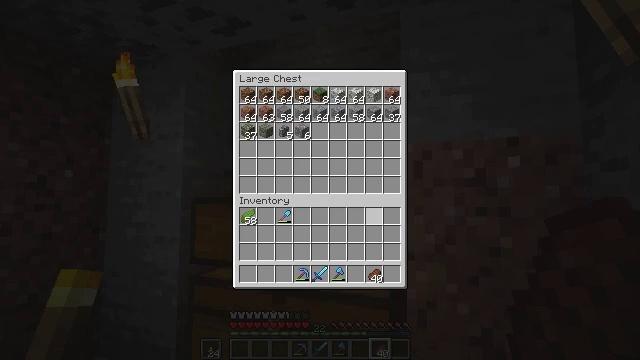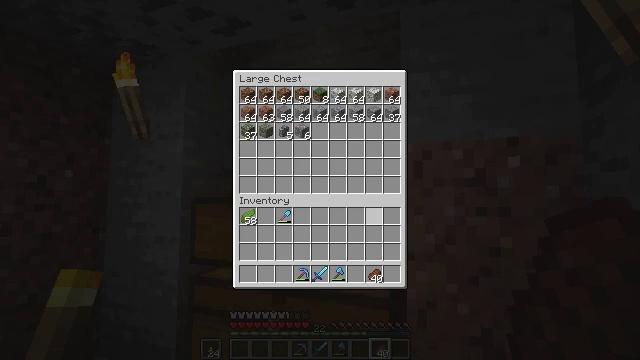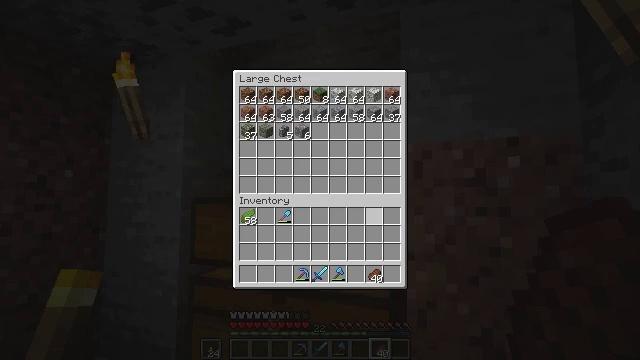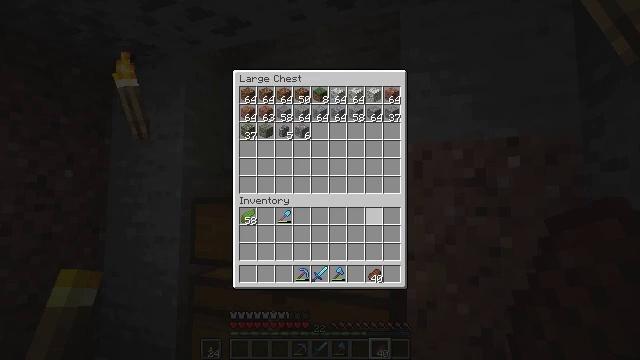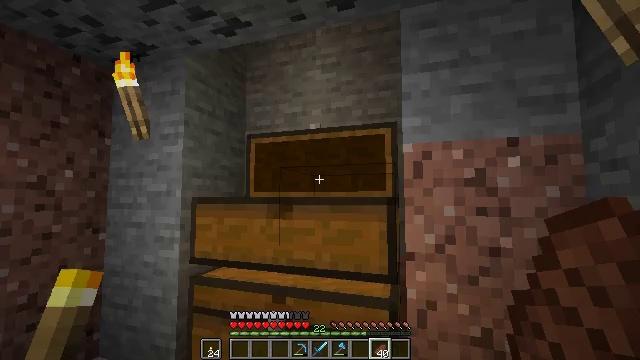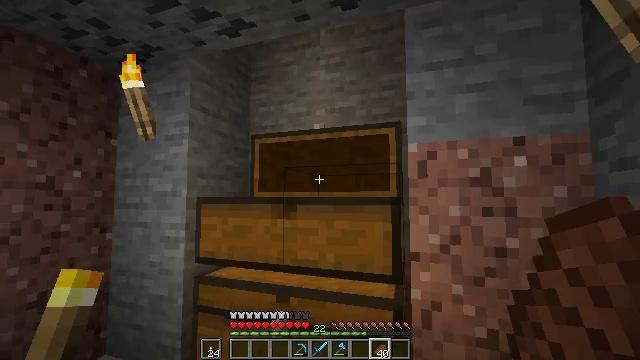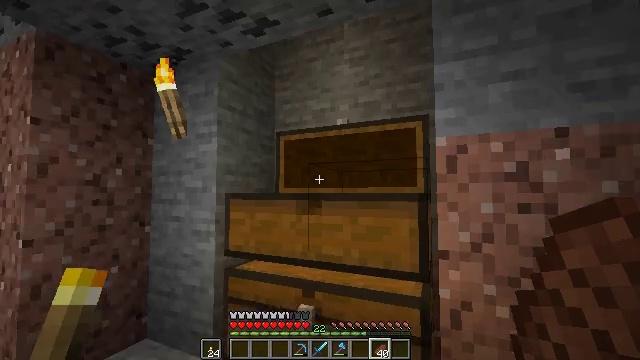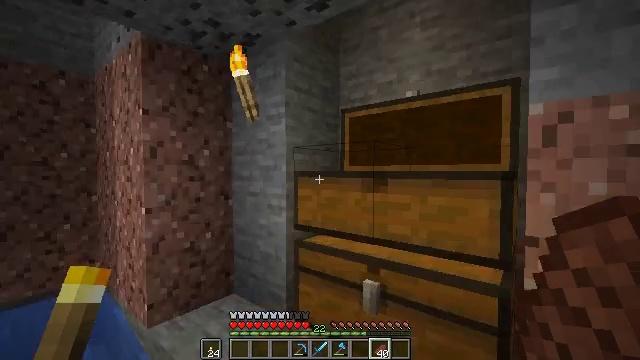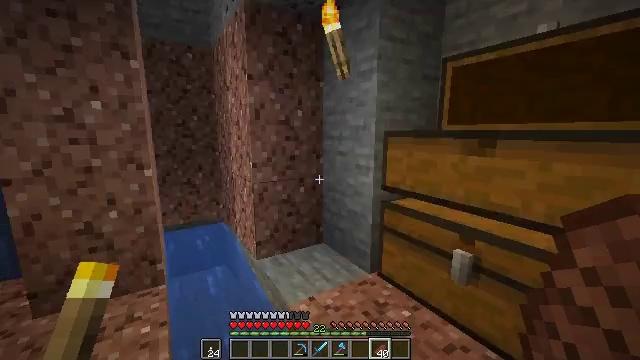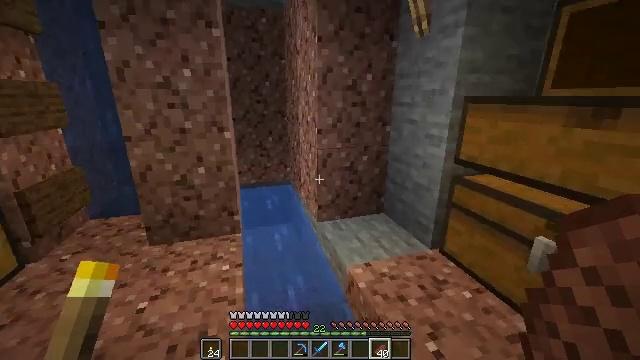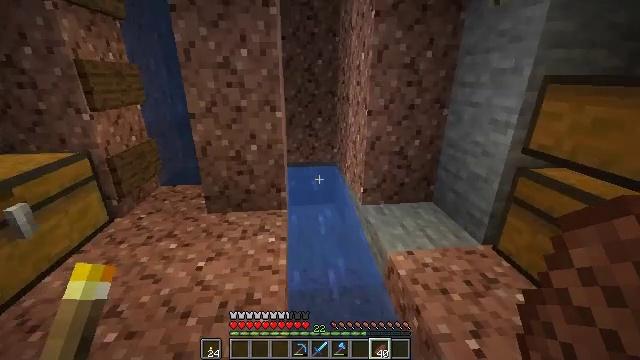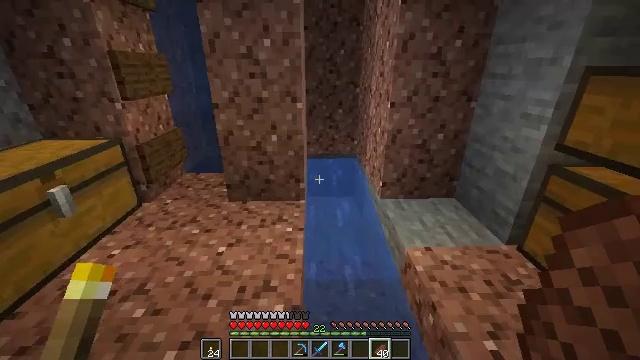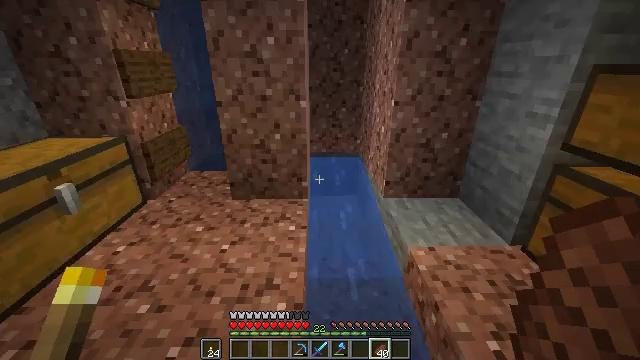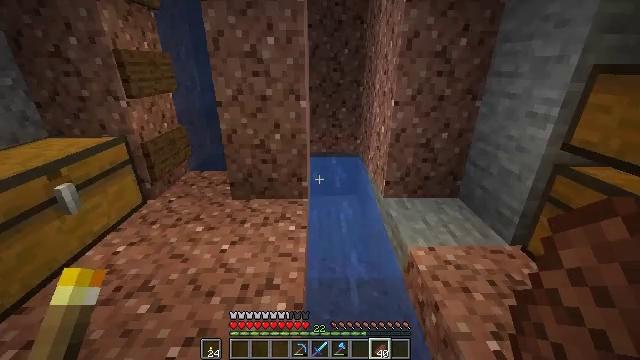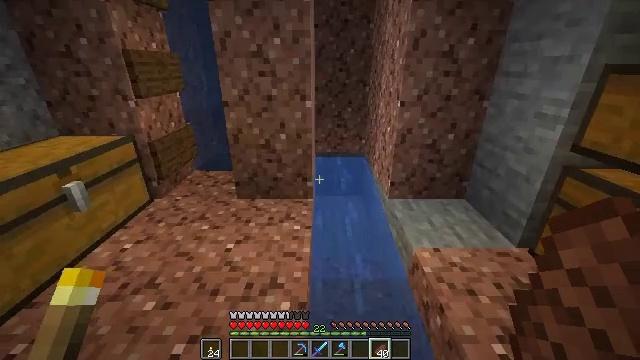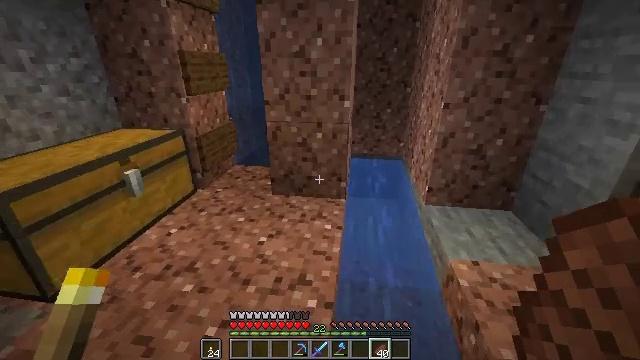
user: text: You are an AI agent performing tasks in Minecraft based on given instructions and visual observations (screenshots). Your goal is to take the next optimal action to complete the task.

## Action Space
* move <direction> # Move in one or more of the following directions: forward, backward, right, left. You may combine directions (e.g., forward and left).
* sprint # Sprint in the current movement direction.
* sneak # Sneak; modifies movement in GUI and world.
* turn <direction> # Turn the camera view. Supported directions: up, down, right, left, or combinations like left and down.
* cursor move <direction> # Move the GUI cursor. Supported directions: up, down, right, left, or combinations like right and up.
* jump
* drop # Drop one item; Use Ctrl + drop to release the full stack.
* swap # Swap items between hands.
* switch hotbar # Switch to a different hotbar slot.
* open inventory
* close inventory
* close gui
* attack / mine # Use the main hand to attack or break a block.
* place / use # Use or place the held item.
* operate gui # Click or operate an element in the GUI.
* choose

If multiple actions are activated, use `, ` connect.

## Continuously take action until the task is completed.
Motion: motion action
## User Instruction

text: Attack the chest to pick it up.
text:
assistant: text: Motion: no_op
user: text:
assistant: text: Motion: no_op
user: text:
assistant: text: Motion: no_op
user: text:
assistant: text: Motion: no_op
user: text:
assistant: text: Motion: close gui
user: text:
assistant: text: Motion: turn left
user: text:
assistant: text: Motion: turn left and down
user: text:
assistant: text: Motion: turn left and down
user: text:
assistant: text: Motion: turn left and down
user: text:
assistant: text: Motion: turn left and down
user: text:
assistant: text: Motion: turn left and down
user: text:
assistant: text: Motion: no_op
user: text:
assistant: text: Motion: no_op
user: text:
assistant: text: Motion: turn left
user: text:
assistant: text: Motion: turn left
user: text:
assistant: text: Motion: turn left
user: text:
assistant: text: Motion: turn left
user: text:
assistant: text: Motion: move forward
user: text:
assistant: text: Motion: move forward and move left
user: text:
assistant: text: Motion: move forward and move left
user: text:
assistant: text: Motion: move forward and move left, turn right and up
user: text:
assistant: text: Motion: move forward and move left, turn right and up
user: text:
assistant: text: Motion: move forward and move left, turn right
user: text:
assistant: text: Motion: move forward and move left
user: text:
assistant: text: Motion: move forward and move left
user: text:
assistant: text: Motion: move forward
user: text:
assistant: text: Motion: move forward
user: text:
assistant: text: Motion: move forward
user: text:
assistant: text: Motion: move forward
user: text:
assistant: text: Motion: move forward